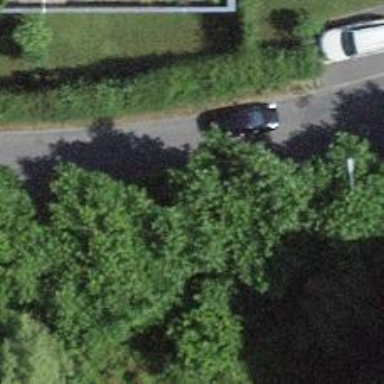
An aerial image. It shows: Parking area.